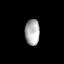
Tissue: lung
Cell type: Endothelial cells
Senescence score: 0.5805
Nuclear area (px): 375
Mean DAPI intensity: 172.539